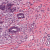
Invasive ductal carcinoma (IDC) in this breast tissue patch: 1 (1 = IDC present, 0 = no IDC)